Question: How to compare two jquery ui autocomplete combobox values, not input values that are generated by jquery but '<select><option value="foo"></option></select>' values? How to get this values and compare them, everytime they are changed, either one of them?

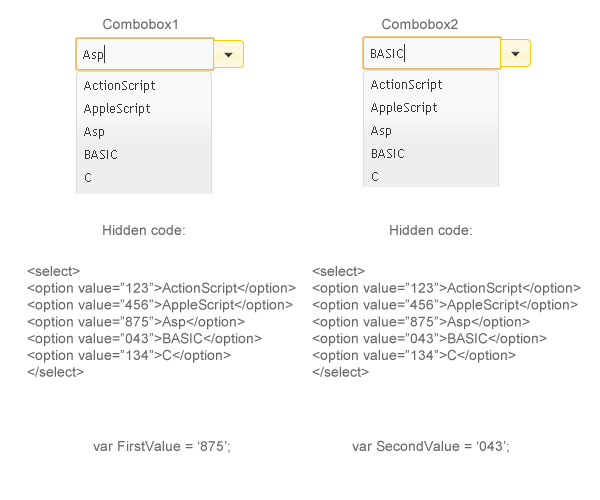
Answer: I did not reallt understand your question correctly the first time.
I suppose you took the combobox code from the <URL> ?
If you look at the code, it triggers an event "selected" when a selection happens:
'''
select: function(event, ui) {
ui.item.option.selected = true;
// triggers the "selected" event
self._trigger("selected", event, {
item: ui.item.option
});
},
'''
As the combobox example uses the jQuery UI Widget Factory, you can easily bind an event handler for this event from the options when initializing the plugin instance:
'''
$( "#combobox" ).combobox({
selected: function(e, ui) {
// in here "ui.item" is the <option> selected
// so you can use "ui.item.value"
}
});
'''
This will act as sort-of "change handler". In it, you have access to the through 'ui.item.value'.
<URL>